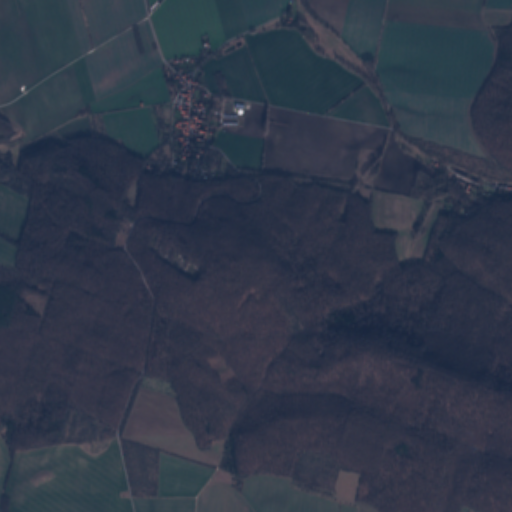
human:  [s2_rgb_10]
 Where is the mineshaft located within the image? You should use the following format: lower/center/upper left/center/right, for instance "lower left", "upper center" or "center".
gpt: The mineshaft is located in the center right of the image.
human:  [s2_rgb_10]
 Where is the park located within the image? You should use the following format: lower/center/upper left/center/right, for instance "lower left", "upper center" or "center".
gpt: The park is located in the upper center of the image.
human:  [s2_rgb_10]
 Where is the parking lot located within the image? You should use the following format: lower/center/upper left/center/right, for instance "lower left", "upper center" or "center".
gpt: The parking lot is located in the center left of the image.
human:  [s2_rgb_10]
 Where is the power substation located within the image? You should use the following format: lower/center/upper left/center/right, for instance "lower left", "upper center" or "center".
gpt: The power substation is located in the lower center of the image.
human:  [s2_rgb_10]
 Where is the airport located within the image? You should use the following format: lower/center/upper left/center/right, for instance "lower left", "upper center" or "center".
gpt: There is no airport in the image.